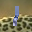
Label: 1